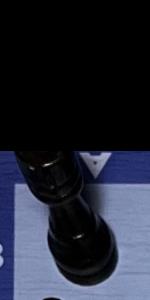
Label: Rook_Black